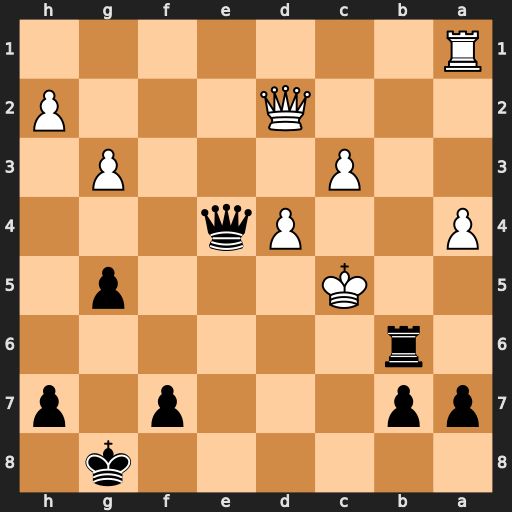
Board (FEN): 6k1/pp3p1p/1r6/2K3p1/P2Pq3/2P3P1/3Q3P/R7
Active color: b
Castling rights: -
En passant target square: -
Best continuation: Qc6#